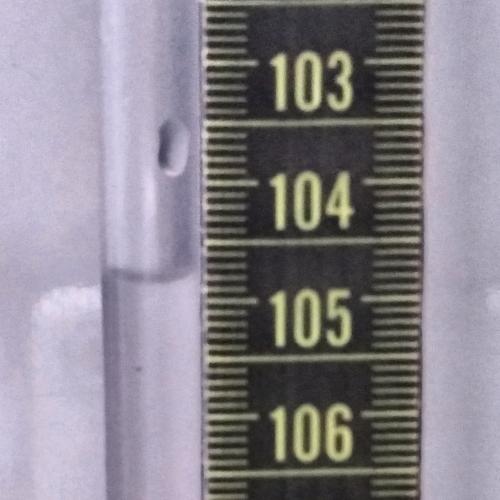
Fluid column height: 104.8 cm